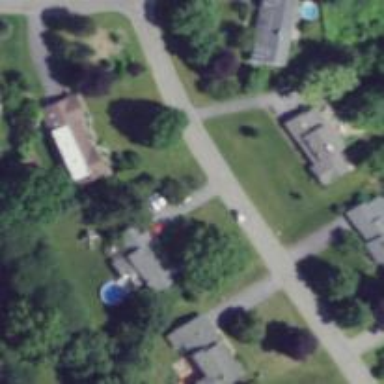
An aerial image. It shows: Driveway.